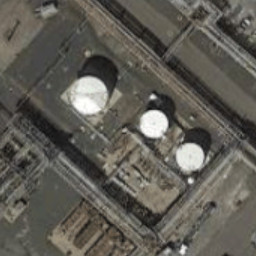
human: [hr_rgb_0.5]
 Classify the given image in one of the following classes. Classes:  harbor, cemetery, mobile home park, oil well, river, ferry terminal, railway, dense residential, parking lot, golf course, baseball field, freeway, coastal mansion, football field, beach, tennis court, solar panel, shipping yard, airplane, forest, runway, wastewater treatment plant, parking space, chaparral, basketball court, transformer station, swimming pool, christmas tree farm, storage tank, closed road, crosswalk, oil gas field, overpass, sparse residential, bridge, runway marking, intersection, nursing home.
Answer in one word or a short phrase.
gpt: storage tank